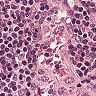
Metastatic tissue present: no